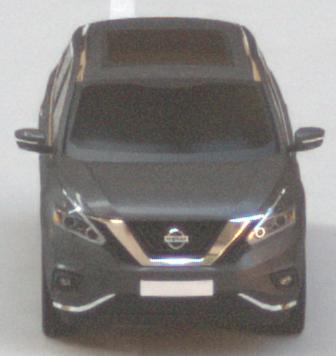
Make: Nissan
Model: Murano
Detailed model: Gen. 3 Z52
Model produced from: 2015
Doors: 5
Color: gray
Road condition: dry road
Daytime: morning or afternoon
Contrast: medium contrast